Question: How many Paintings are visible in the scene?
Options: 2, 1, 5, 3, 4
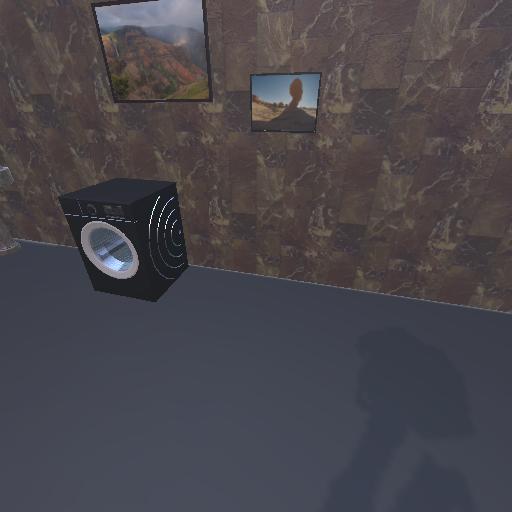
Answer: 2